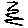
Label: zigzag